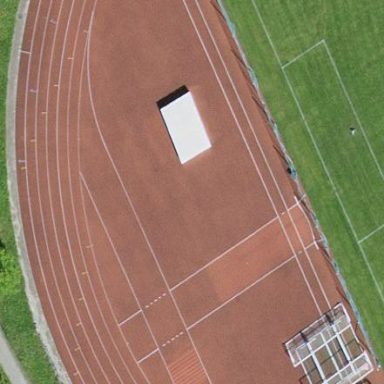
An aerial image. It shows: Athletics pitch designated for leisure land.